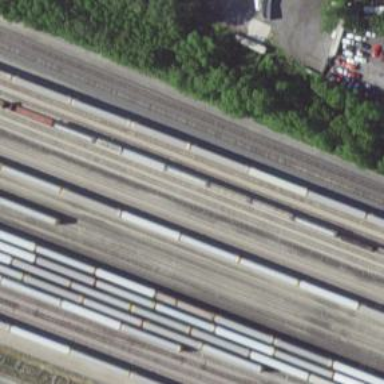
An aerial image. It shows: Railway yard in service.